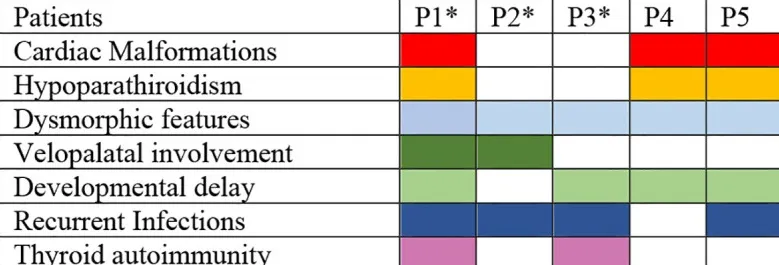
Graphical representation of the main clinical features of the patients. *Confirmed thyroid cancers.
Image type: chart (chart)